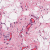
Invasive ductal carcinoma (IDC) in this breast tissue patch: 0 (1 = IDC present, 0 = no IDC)